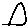
Label: triangle